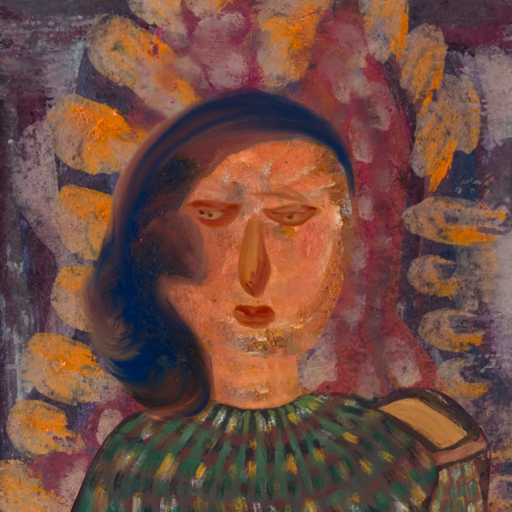
Background: Doll, Head And Neck Front: Boggyland, Face Front: Pious_Lady, Bust: After_Raid, Hair Front: Mother_And_Son_Son, Head Accessory: Blank, Second Necklace: Blank, Necklace: Blank, Baby: Blank